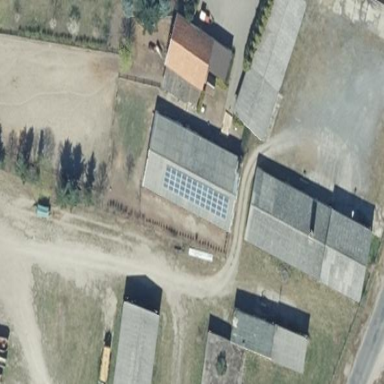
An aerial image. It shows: Light gray gabled roof on farm auxiliary building. The roof is oriented along the structure.